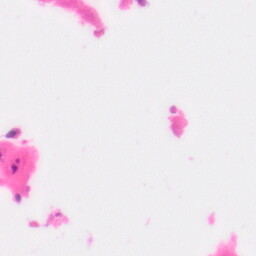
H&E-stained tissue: Colon